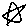
Label: star